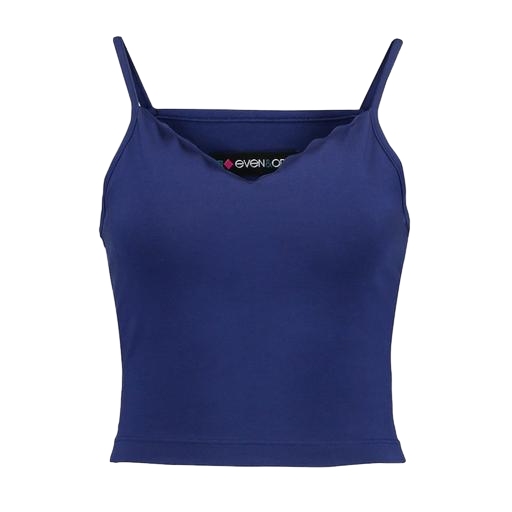
blue deep-v tank top, blue fitted tank, blue women's cami, white background